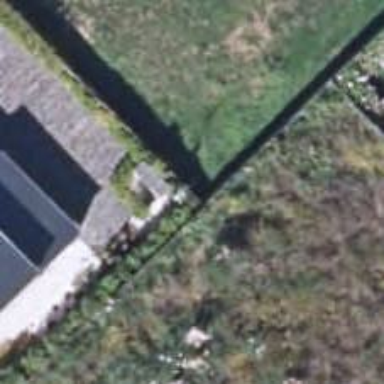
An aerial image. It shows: Fence is in the image.